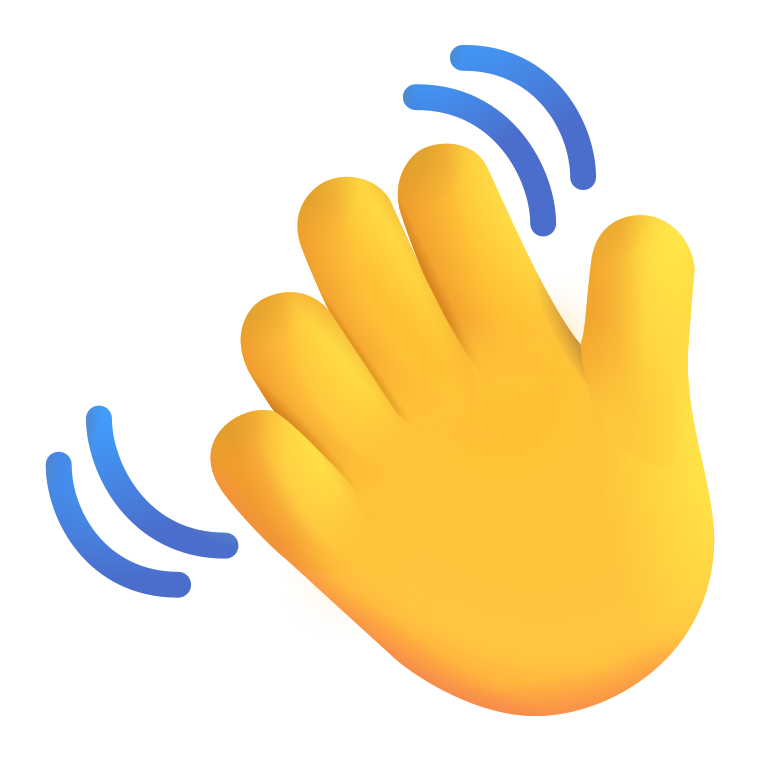
waving hand color default